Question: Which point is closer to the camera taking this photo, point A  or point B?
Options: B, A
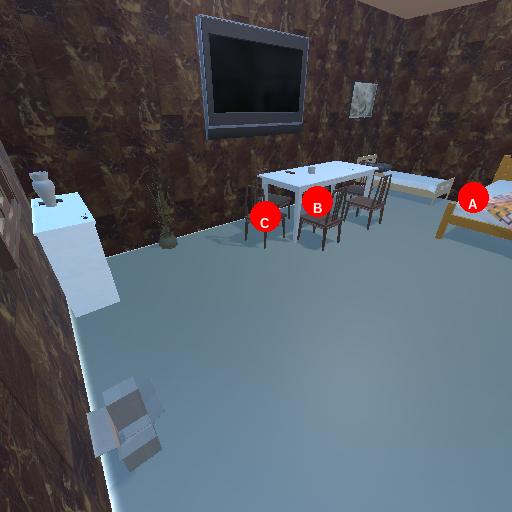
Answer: B